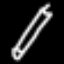
Label: pencil